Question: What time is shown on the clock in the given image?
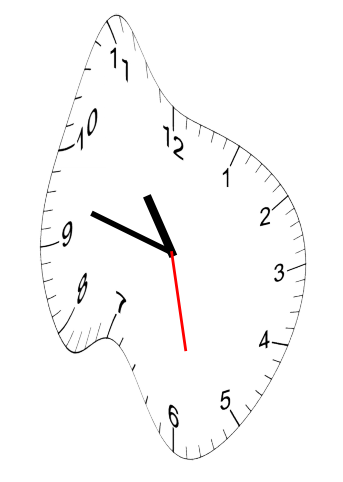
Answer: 10:47:28